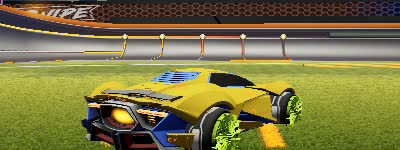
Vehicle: werewolf